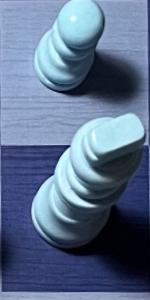
Label: King_White